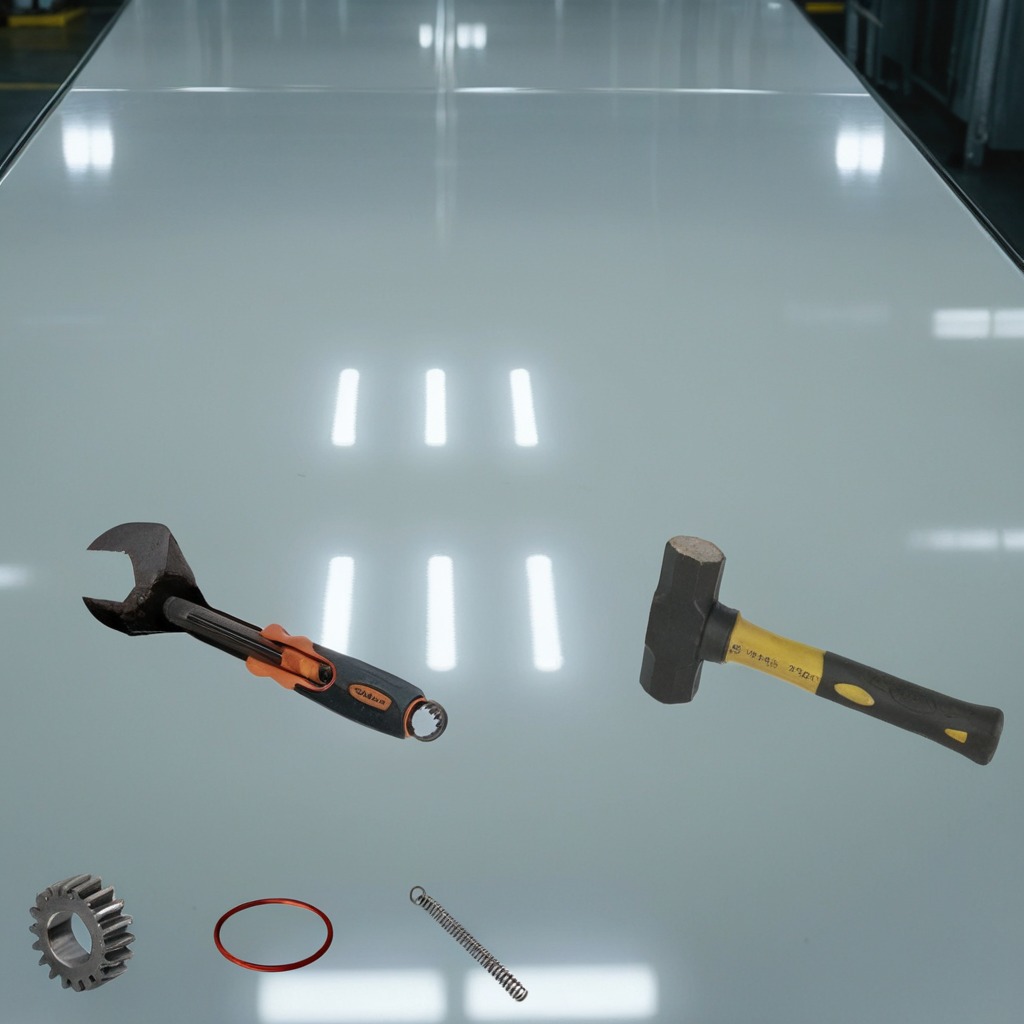
A rubber Oring, a steel gear with teeth, a hammer, a coiled metal spring, and a wrench are lying on the table.